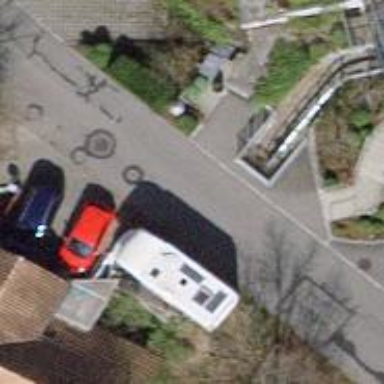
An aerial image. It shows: Residential road with asphalt surface.